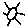
Label: sun